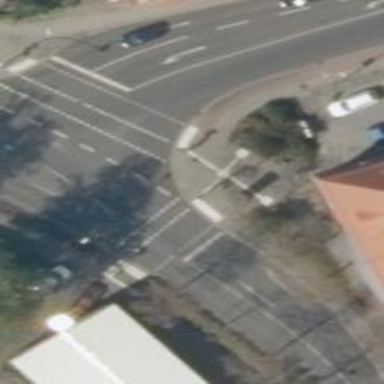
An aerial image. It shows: Road with traffic signals at the crossing.